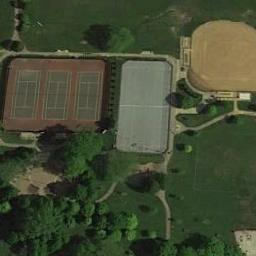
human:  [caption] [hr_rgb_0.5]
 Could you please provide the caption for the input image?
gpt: There are many bushes near the tennis court on the lawn .

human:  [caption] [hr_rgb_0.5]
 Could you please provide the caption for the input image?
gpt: There are many trees near the tennis courts .

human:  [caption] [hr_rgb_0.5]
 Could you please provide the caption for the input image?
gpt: At the top of the picture is a tennis court with only a small blue part .

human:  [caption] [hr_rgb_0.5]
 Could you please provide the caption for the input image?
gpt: The tennis court is on the grass next to some trees .

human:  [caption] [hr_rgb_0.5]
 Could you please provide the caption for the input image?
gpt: The tennis courts are on a green meadow beside some green trees .